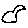
Label: bird